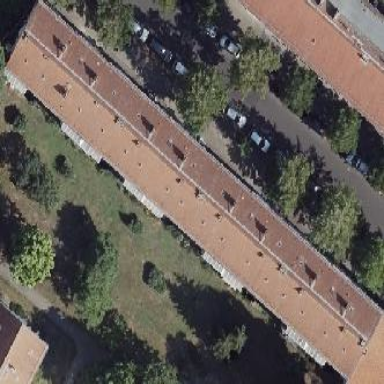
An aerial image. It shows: Hipped roof apartment building.